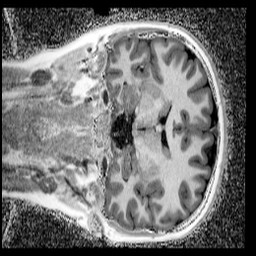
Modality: UNIT1_denoised
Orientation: coronal
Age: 12
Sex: male
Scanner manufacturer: siemens
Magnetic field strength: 3 T
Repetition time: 4 s
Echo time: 0.00299 s